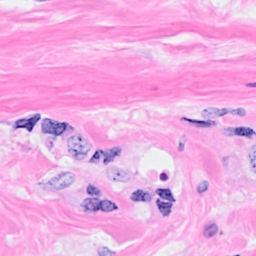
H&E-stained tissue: Breast